Field crop: tomato
Growth stage: 1
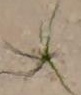
Species: cyperus